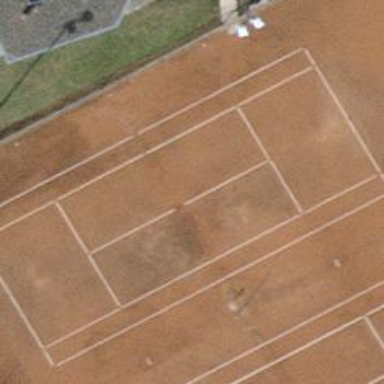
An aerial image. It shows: Tennis court on the leisure land pitch.